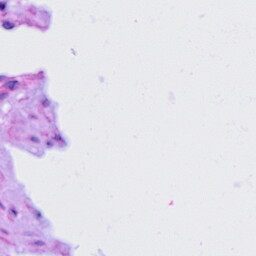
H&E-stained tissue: Cervix